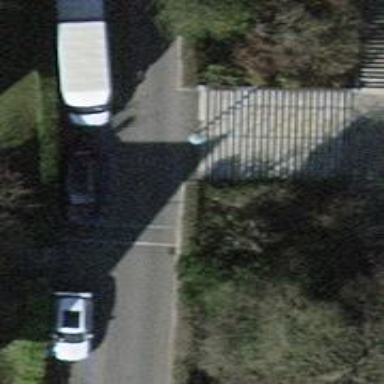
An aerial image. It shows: Road with steps.